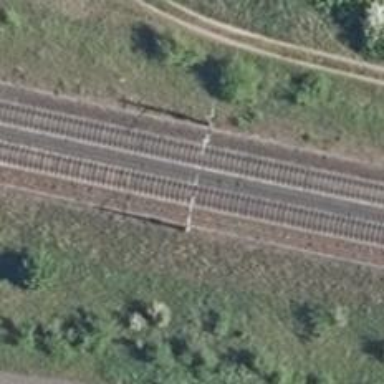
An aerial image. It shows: Railway milestone with catenary mast.